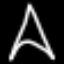
Label: The Eiffel Tower